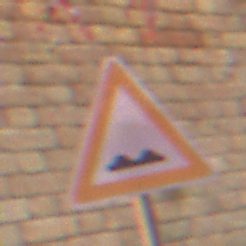
Verkehrszeichen: UnebeneFahrbahn
Umgebung: Outdoor, Urban
Tageszeit: MorningAfternoon
Wetter: Clear
Licht: Natural
Jahreszeit: NotSpecified
Kontrast: MediumContrast